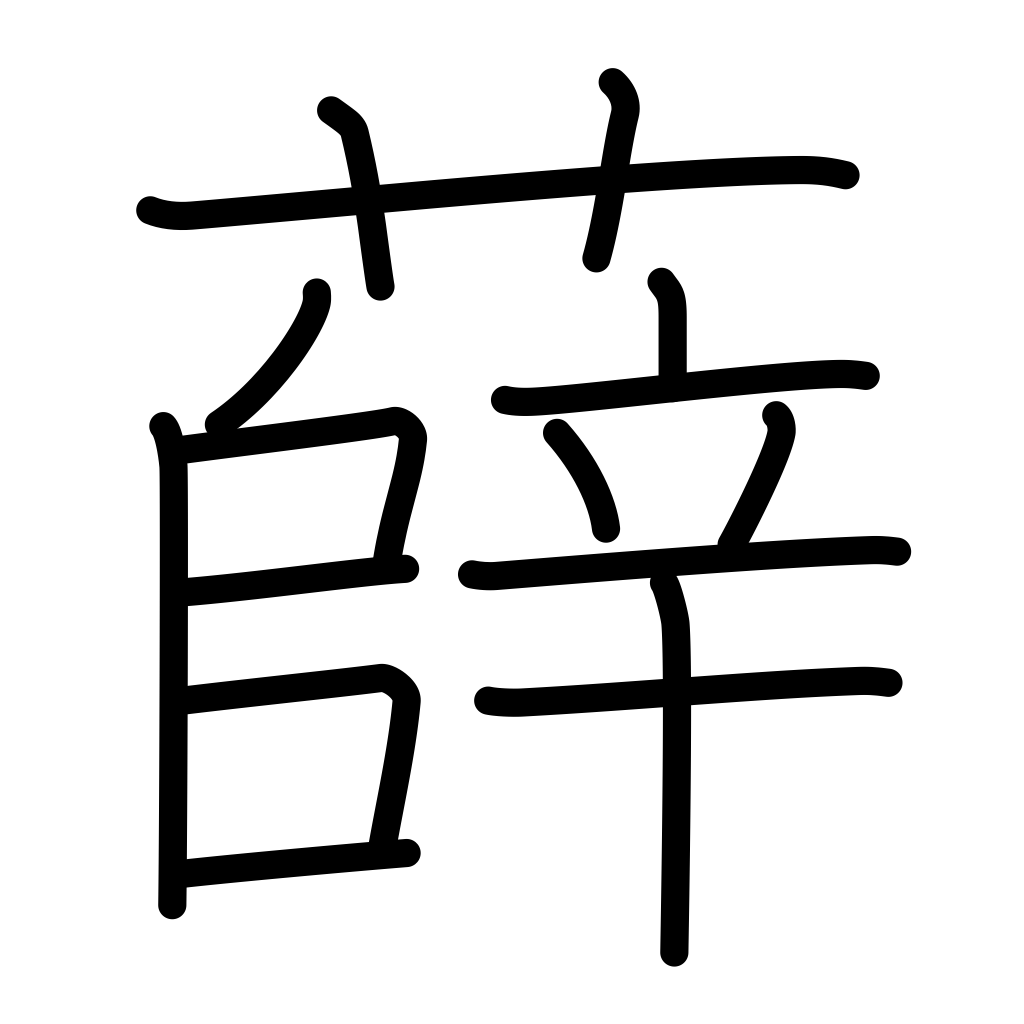
Meaning: type of mugwort